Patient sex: F
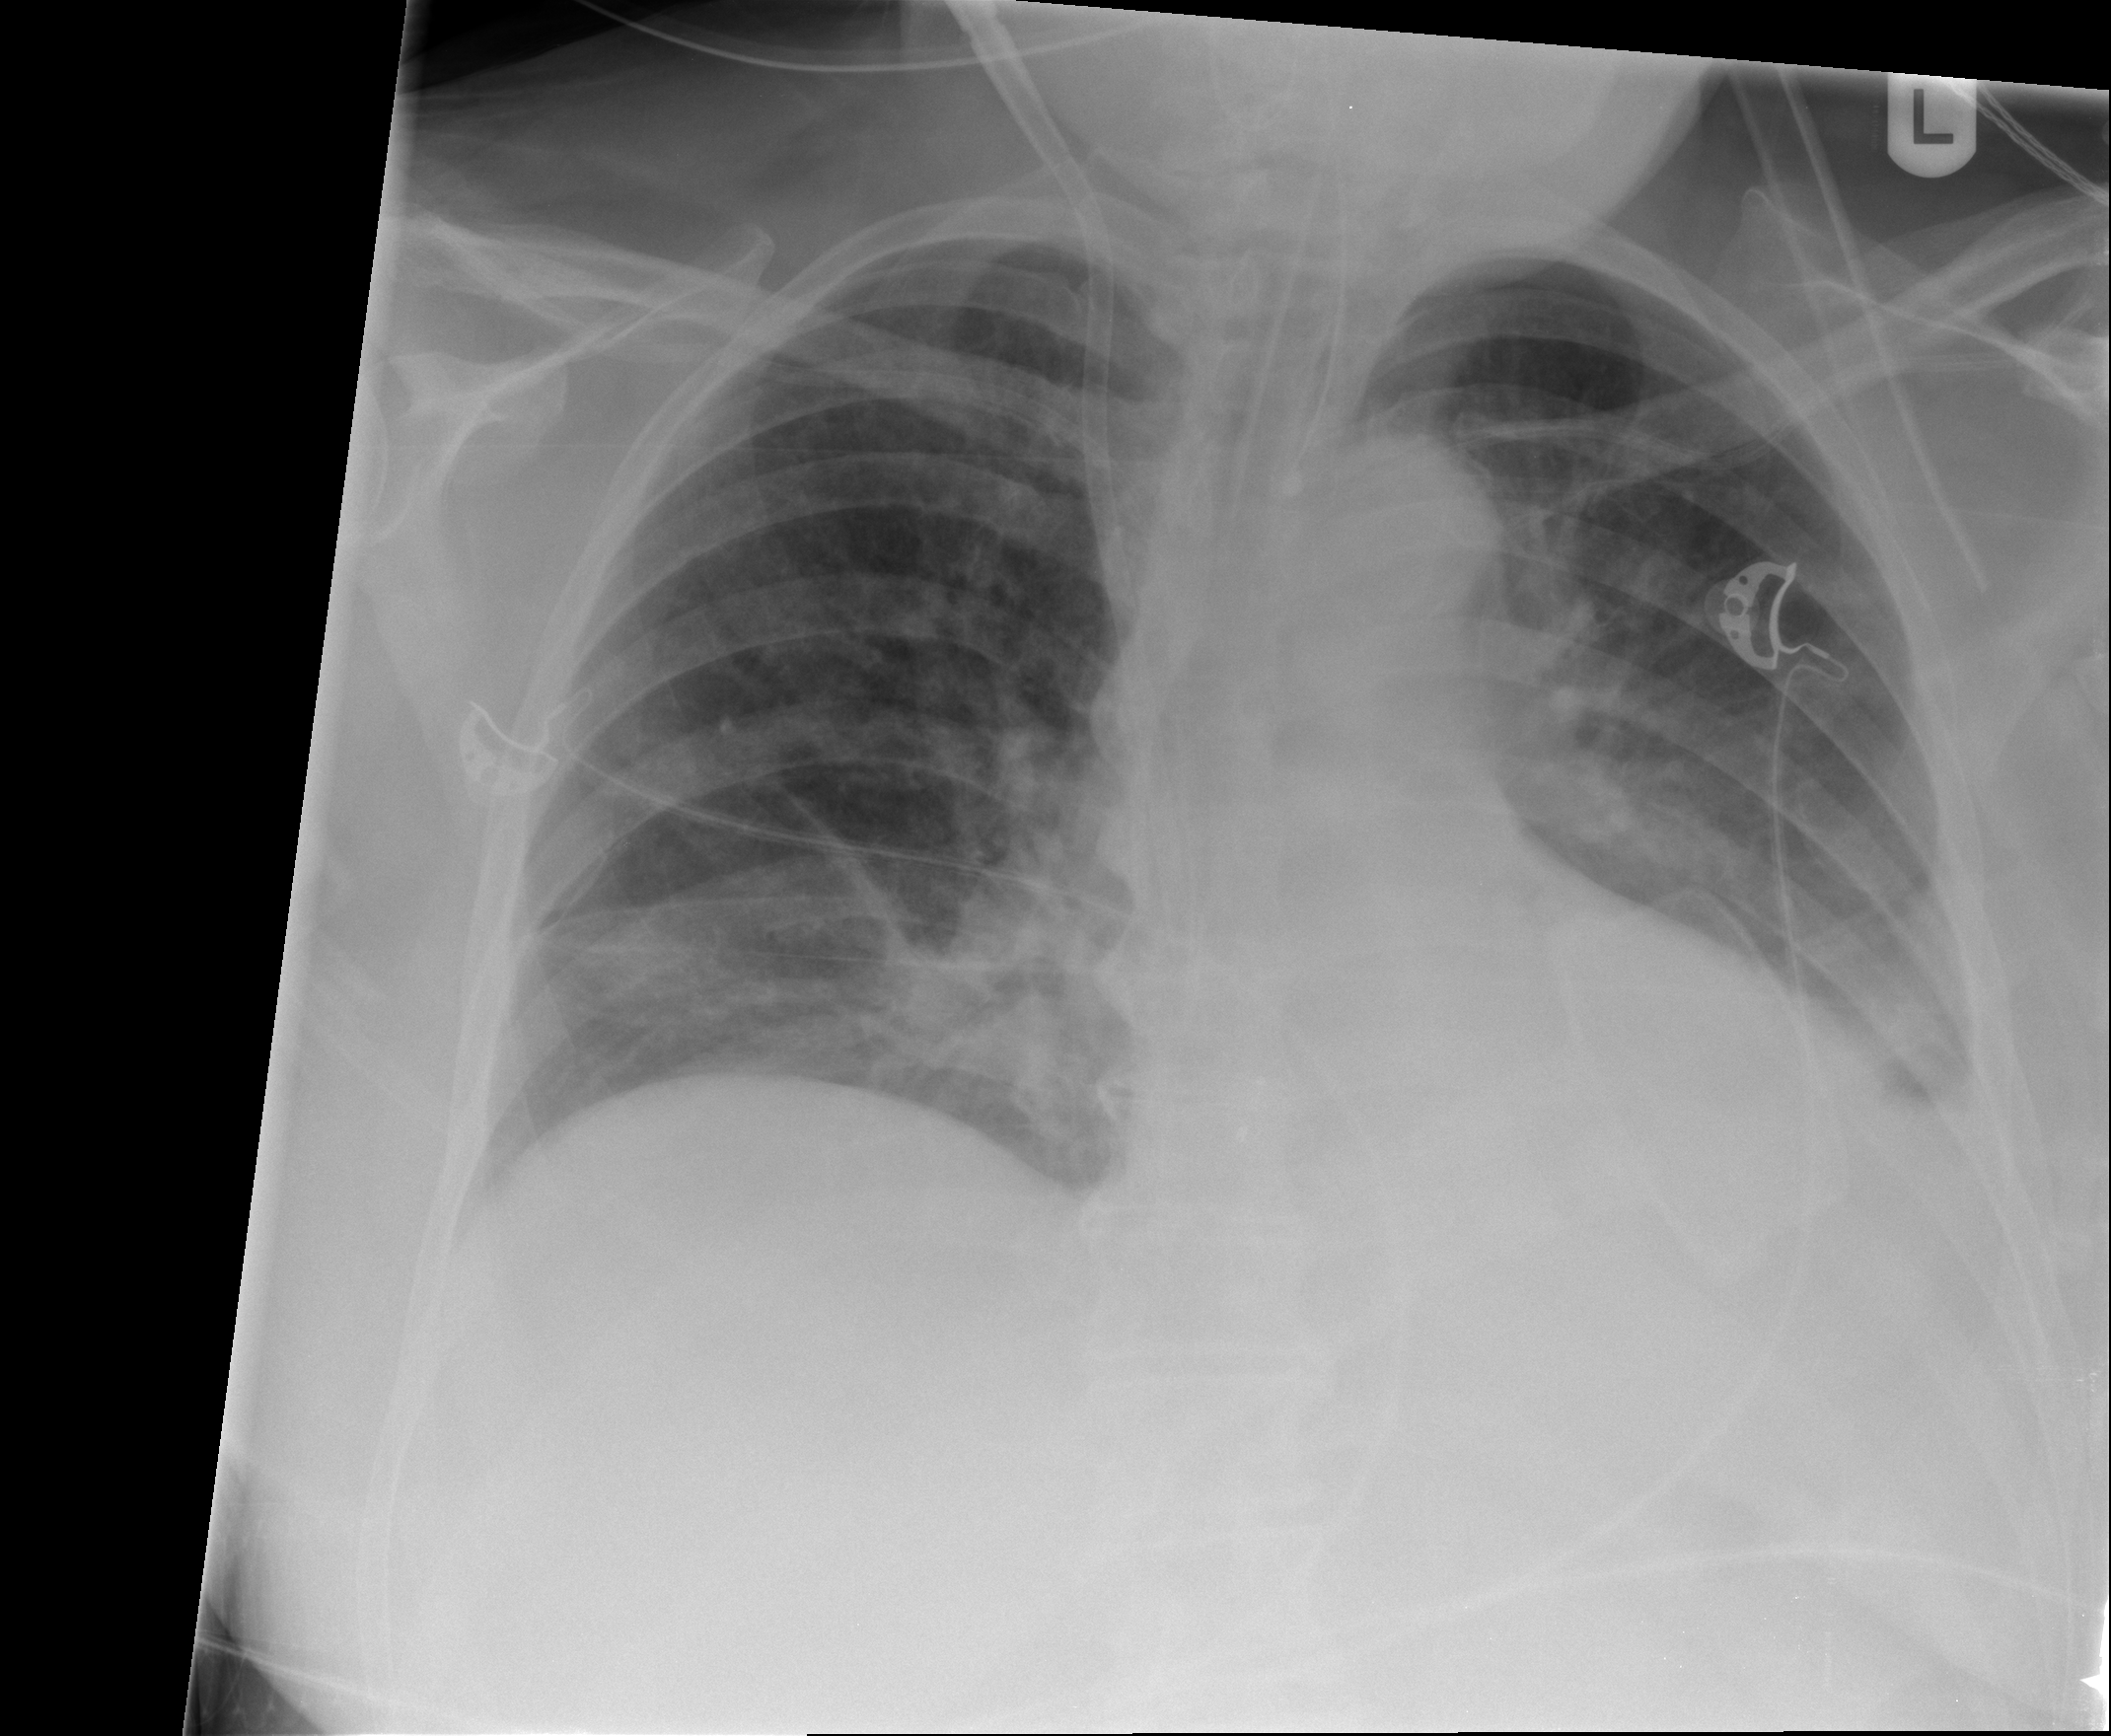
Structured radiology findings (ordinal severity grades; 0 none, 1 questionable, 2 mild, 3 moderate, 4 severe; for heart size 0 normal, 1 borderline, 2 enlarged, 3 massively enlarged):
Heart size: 1
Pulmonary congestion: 0
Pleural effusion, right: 0
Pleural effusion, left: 2
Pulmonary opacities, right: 1
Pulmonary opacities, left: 0
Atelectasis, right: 2
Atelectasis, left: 2